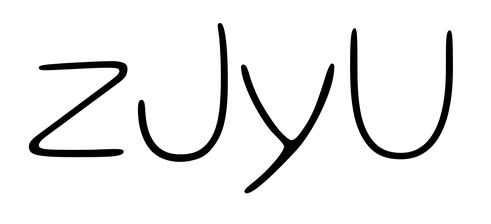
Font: Gluten_Thin